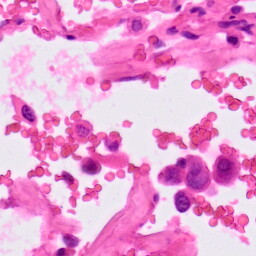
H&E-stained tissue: Lung